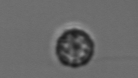
Label: coccolithophorid